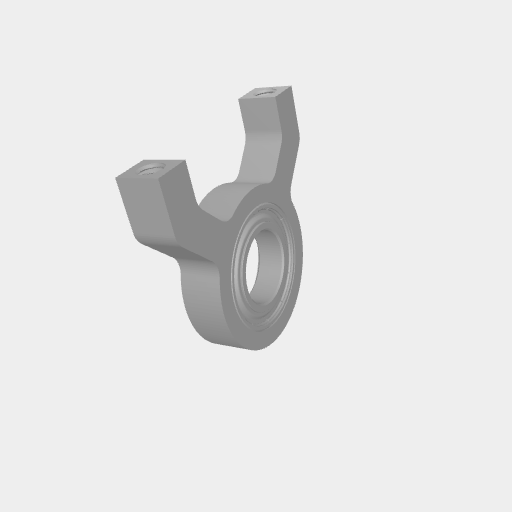
Part: Side1Post2PillowBlock12ID